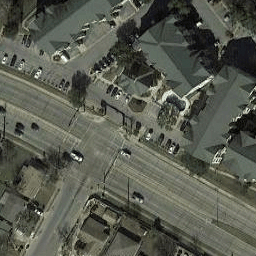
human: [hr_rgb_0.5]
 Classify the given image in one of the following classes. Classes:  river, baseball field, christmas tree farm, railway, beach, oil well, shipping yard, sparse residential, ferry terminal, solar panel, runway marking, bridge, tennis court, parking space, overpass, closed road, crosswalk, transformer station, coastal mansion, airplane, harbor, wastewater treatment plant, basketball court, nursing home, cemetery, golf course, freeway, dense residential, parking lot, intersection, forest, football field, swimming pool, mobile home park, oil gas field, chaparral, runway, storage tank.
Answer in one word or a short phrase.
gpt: intersection